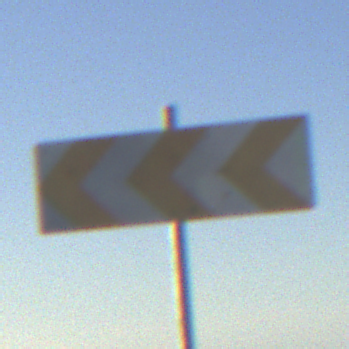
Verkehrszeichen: RichtungstafelnInKurvenGrossRechts
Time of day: SunriseSunset
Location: Outdoor (Nature)
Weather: PartlyCloudy
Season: NotSpecified
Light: Natural